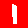
Digit: 1